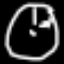
Label: clock